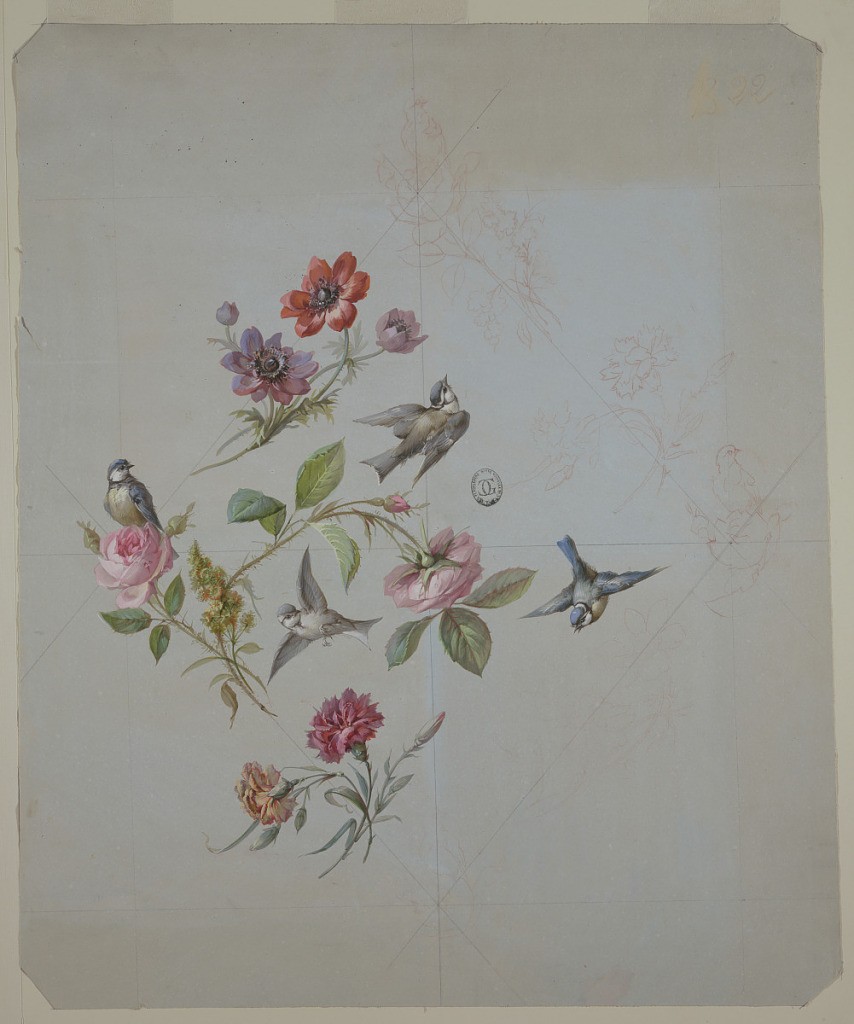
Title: Design for Wallpaper and Textiles: Flowers and Birds
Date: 19th century
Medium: Brush and gouache, graphite on off white paper
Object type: Drawing
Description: Diamond-shaped compostion of  flowers: red and purple at top, pink roses at center, pink and orange carnations at bottom, all with stems and foliage.Three birds in flight at right and center, one bird at left rests atop a pink rose.
Diamond-shaped guide lines in pencil are visible, they are bisected horizontally and vertically. Diagonal guide line to right of composition has flowers and birds visibly outlined in pencil.